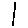
Label: line